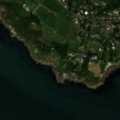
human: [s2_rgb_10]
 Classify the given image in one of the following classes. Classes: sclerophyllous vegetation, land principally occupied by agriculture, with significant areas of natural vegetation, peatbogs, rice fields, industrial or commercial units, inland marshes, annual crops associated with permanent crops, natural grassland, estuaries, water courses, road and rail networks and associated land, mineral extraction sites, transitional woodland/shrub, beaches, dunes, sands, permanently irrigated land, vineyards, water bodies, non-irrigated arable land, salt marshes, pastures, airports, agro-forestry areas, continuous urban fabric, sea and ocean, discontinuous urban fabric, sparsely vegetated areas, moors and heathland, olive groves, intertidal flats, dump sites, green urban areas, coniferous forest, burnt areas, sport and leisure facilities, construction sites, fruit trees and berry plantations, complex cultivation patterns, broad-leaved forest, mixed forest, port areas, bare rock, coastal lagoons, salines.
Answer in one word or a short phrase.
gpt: discontinuous urban fabric, land principally occupied by agriculture, with significant areas of natural vegetation, moors and heathland, sea and ocean